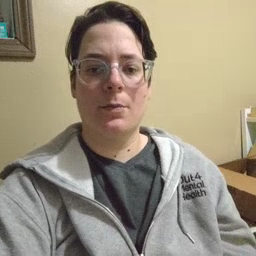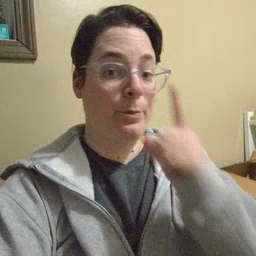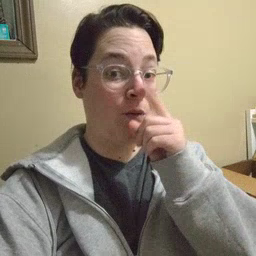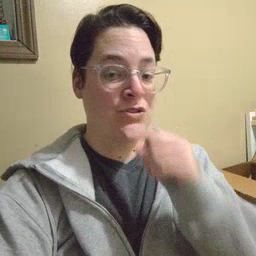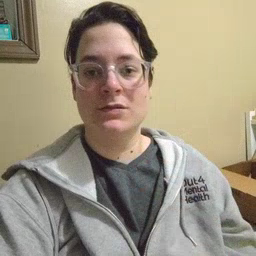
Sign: mouse